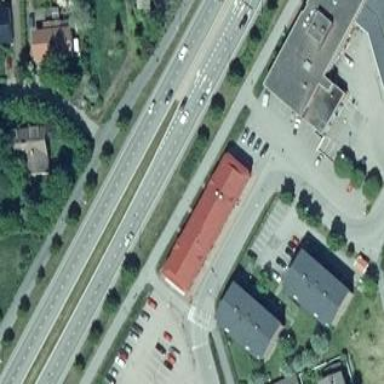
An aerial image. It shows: Veterinary facility.